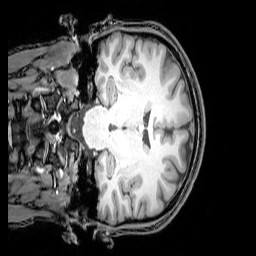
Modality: T1w
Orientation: coronal
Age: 24
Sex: female
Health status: healthy
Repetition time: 0.081 s
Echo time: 0.037 s